Question: I need to access the properties file from my jar when i export to runnable jar.So when i put props file in project root folder in eclipse it is running.But when exported it is not copied.So i wanted it to placed within source folder. So how to access it from source folder.
java.io.FileNotFoundException: config.properties (The system cannot find the fil
e specified)
at java.io.FileInputStream.open(Native Method)
at java.io.FileInputStream.(FileInputStream.java:106)
at java.io.FileInputStream.(FileInputStream.java:66)
at com.my.ashwinsakthi.twitterclient.IplHashtagReader.main(IplHashtagReader.jav
a:38)
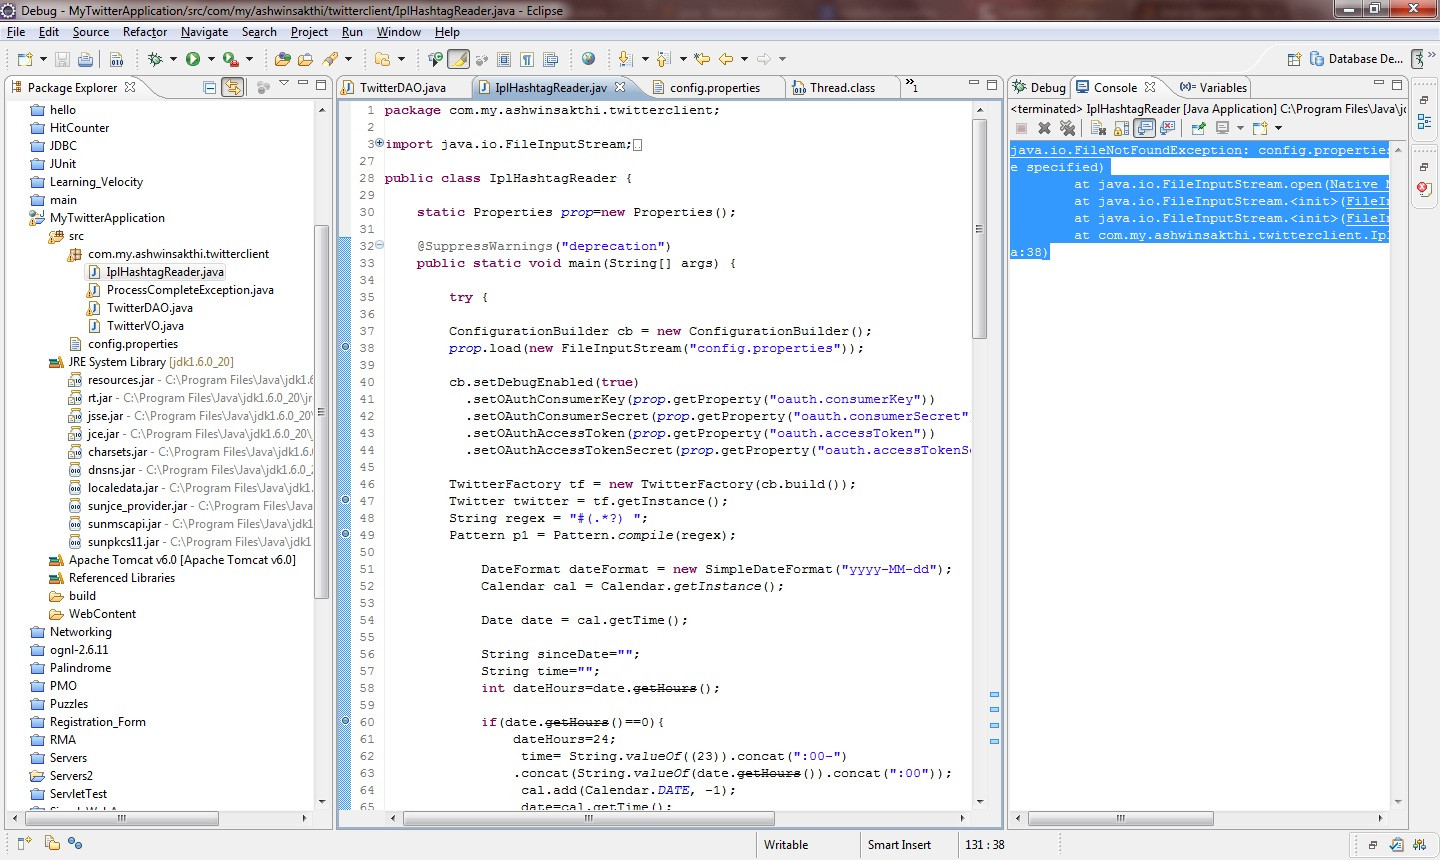
Answer: I copied the properties file into the jar and placed where my java class files where there and it worked...